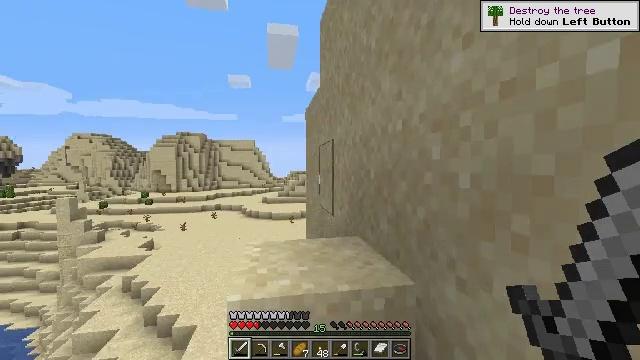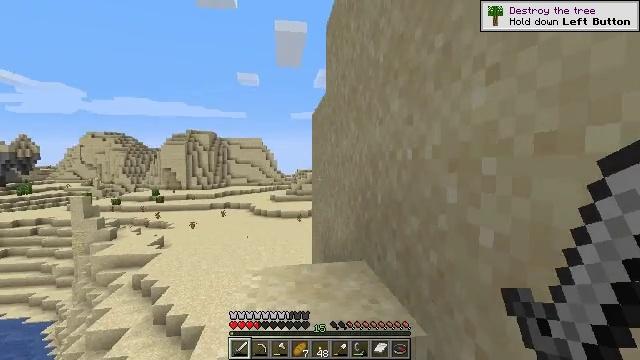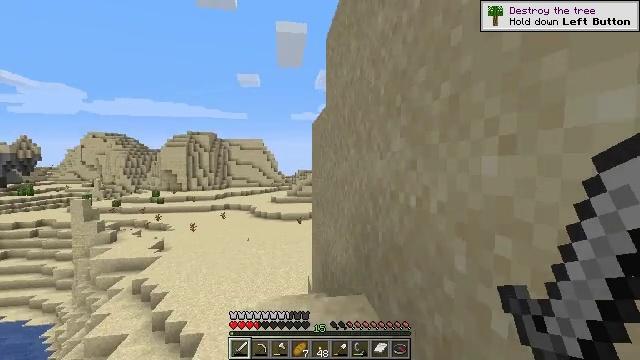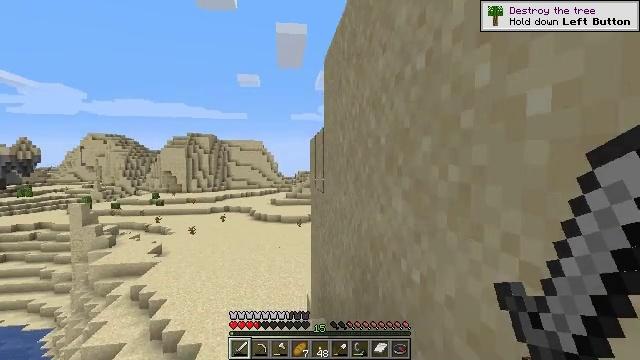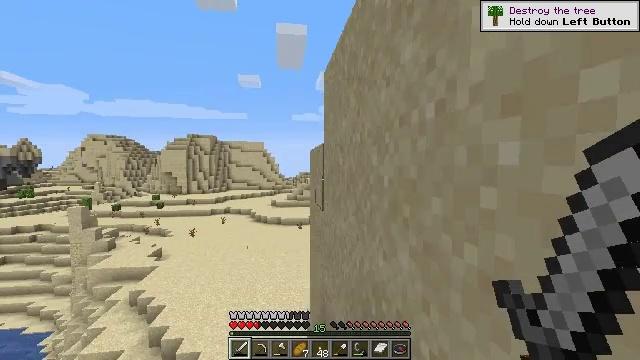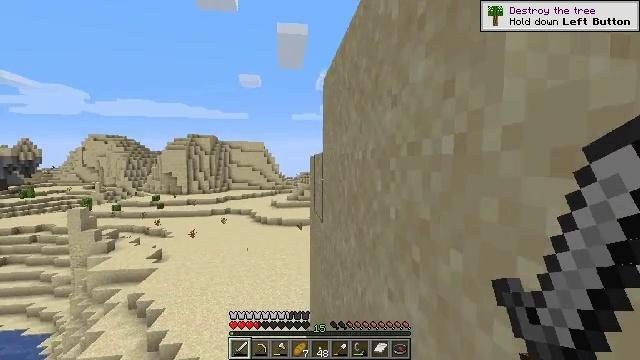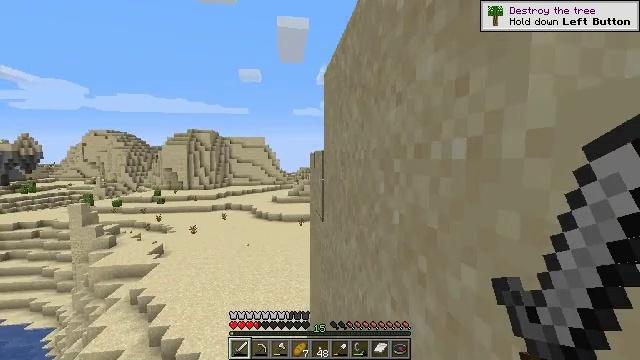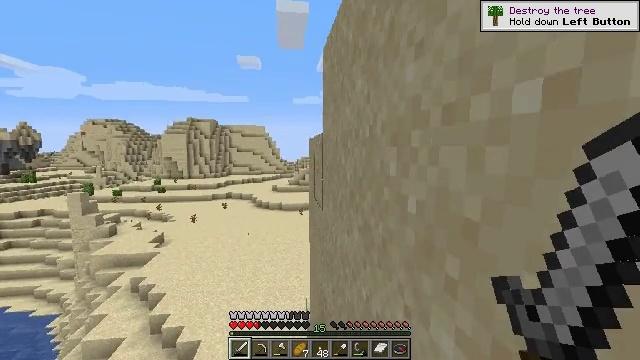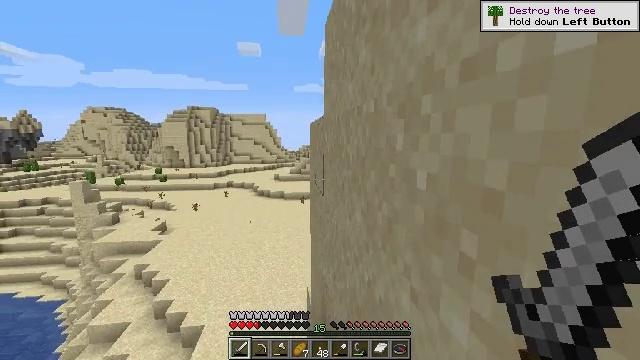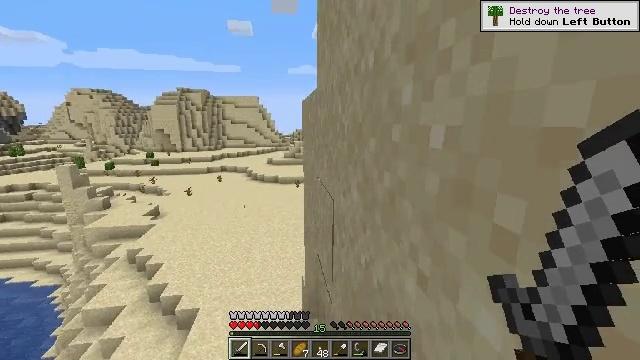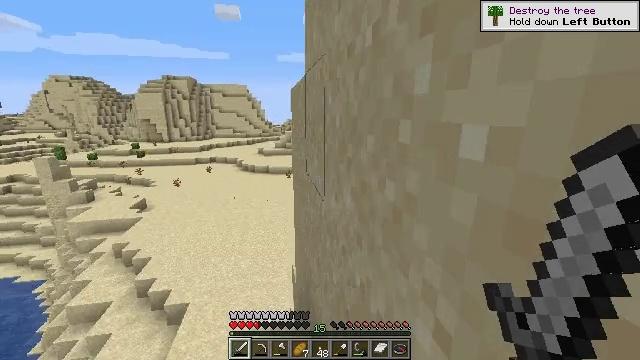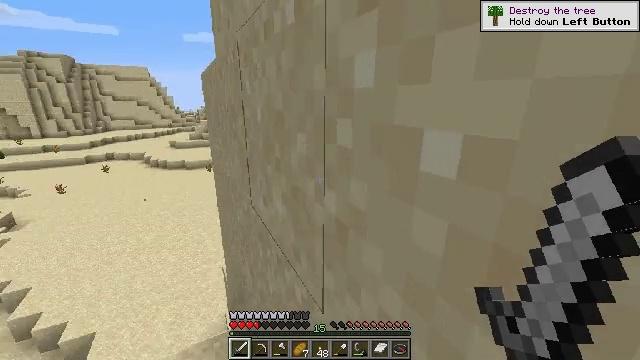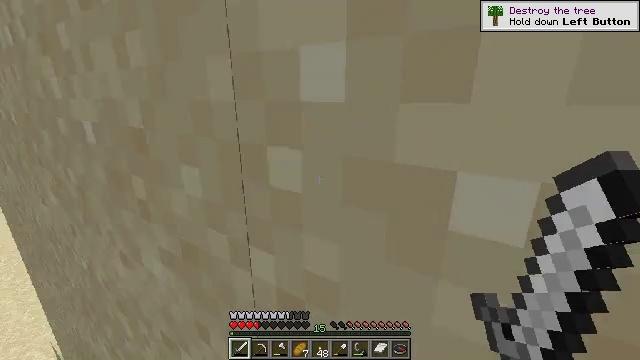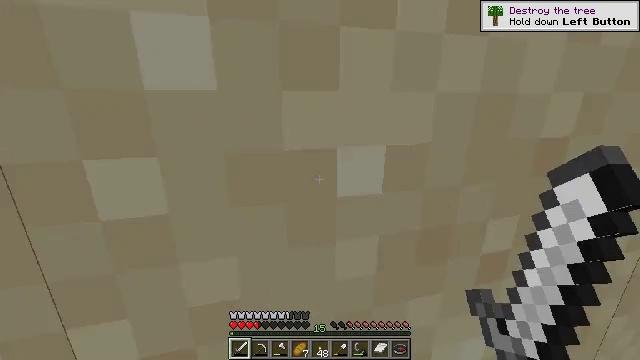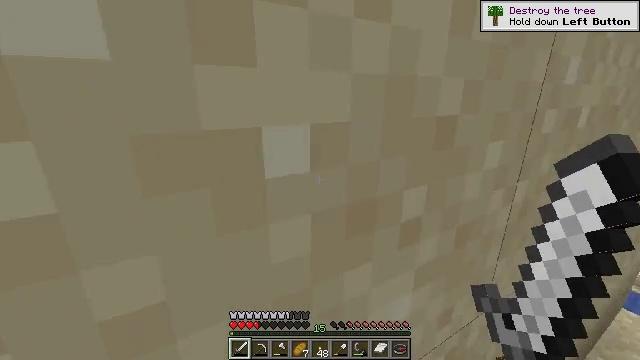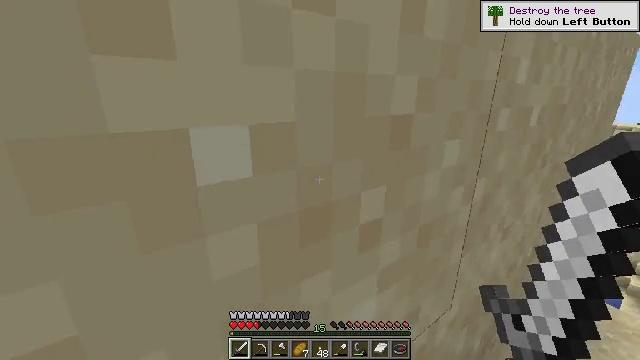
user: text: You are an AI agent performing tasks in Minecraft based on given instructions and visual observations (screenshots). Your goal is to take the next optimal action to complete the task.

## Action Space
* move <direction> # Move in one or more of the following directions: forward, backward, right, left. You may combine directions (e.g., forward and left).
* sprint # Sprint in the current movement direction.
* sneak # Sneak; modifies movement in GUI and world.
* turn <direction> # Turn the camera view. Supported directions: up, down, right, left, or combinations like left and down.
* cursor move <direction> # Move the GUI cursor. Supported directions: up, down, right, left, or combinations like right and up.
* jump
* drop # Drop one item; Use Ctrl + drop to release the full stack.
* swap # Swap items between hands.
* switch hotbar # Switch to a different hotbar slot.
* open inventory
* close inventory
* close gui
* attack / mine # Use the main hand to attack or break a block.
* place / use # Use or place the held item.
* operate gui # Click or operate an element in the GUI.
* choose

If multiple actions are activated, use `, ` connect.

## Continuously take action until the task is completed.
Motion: motion action
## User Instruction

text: Left click to mine the dead bush.
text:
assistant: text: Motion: move forward, turn left, jump
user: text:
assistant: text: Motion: move forward, jump
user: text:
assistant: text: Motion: move forward, jump
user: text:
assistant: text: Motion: move forward, jump
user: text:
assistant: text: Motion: move forward, jump
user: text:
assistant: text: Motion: move forward, turn down, jump
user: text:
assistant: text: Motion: move forward, turn down
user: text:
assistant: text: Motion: move forward, turn down
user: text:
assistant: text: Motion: move forward, turn right and down
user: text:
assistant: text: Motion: move forward, turn right and down
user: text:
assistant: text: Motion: move forward, turn right and down
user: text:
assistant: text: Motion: move forward, turn right
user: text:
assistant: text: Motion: move forward, turn right
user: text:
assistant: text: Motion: move forward, turn right
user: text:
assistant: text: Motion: move forward, turn right
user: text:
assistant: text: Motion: move forward, turn left and up
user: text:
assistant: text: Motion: move forward, turn left and up
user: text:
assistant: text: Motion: move forward, turn left and up
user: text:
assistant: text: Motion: move forward
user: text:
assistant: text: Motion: move forward, turn right and down
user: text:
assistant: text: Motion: move forward, turn right and down
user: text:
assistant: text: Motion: move forward, turn right and down
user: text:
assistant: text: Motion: move forward
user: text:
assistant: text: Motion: move forward
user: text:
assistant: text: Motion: move forward
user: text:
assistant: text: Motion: move forward
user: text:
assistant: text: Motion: move forward
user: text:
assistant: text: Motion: move forward
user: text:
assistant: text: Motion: move forward
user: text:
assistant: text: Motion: move forward